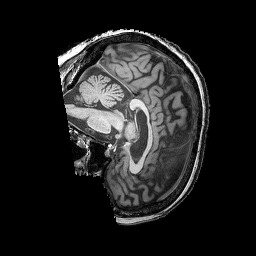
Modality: T1w
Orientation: sagittal
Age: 69
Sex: female
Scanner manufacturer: siemens
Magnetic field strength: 3 T
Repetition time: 2.25 s
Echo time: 0.00411 s